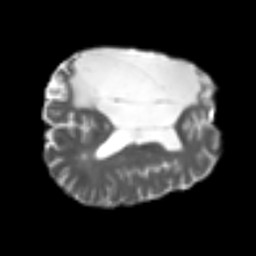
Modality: T2w
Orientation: axial
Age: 52
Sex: male
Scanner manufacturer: siemens
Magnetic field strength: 3 T
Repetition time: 4.999 s
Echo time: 0.07946 s